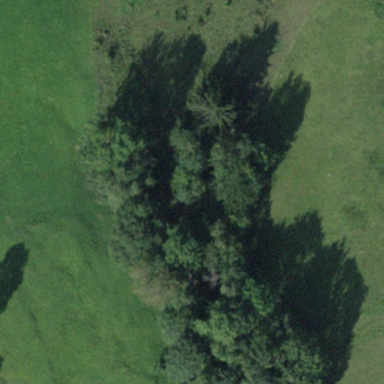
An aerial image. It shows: Forest area.